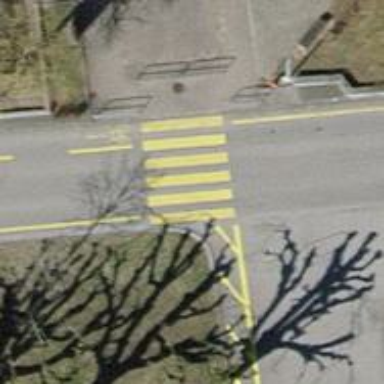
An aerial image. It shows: Zebra crossing with traffic calming measures.